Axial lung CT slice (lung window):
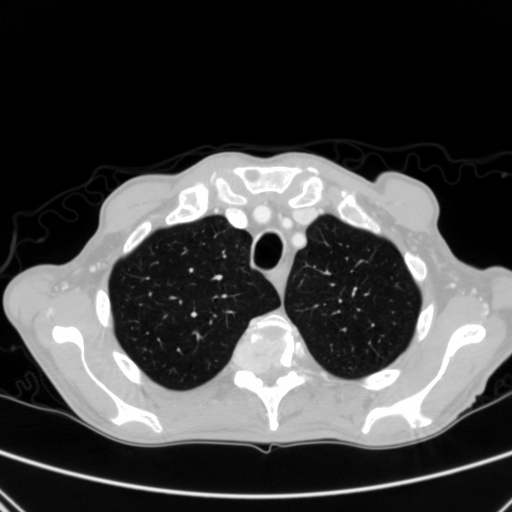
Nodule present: no